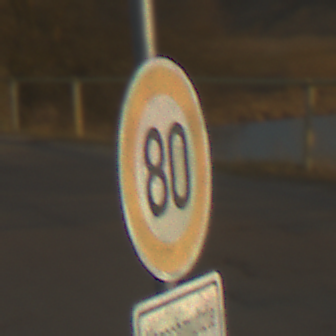
Verkehrszeichen: Geschwindigkeit80
Zusatzzeichen unten: HinweiseAufGefahrenDurchVerbaleAngabe4
Umgebung: Outdoor, RoadRail
Tageszeit: SunriseSunset
Wetter: PartlyCloudy
Licht: Natural
Jahreszeit: NotSpecified
Kontrast: HighContrast